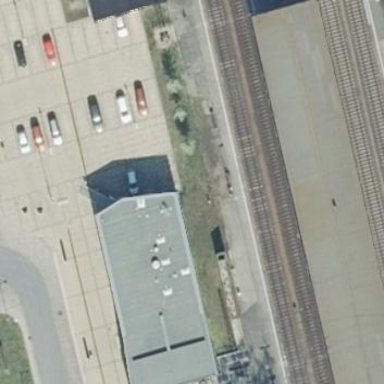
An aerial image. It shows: Train station building.